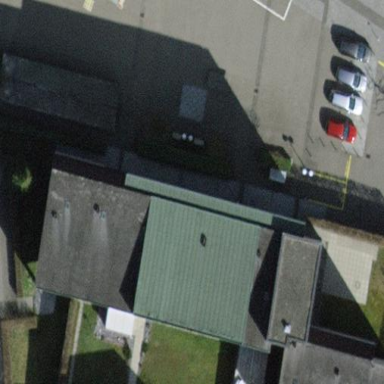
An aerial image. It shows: School building with school amenities.